Field crop: maize
Growth stage: 2
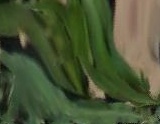
Species: maize